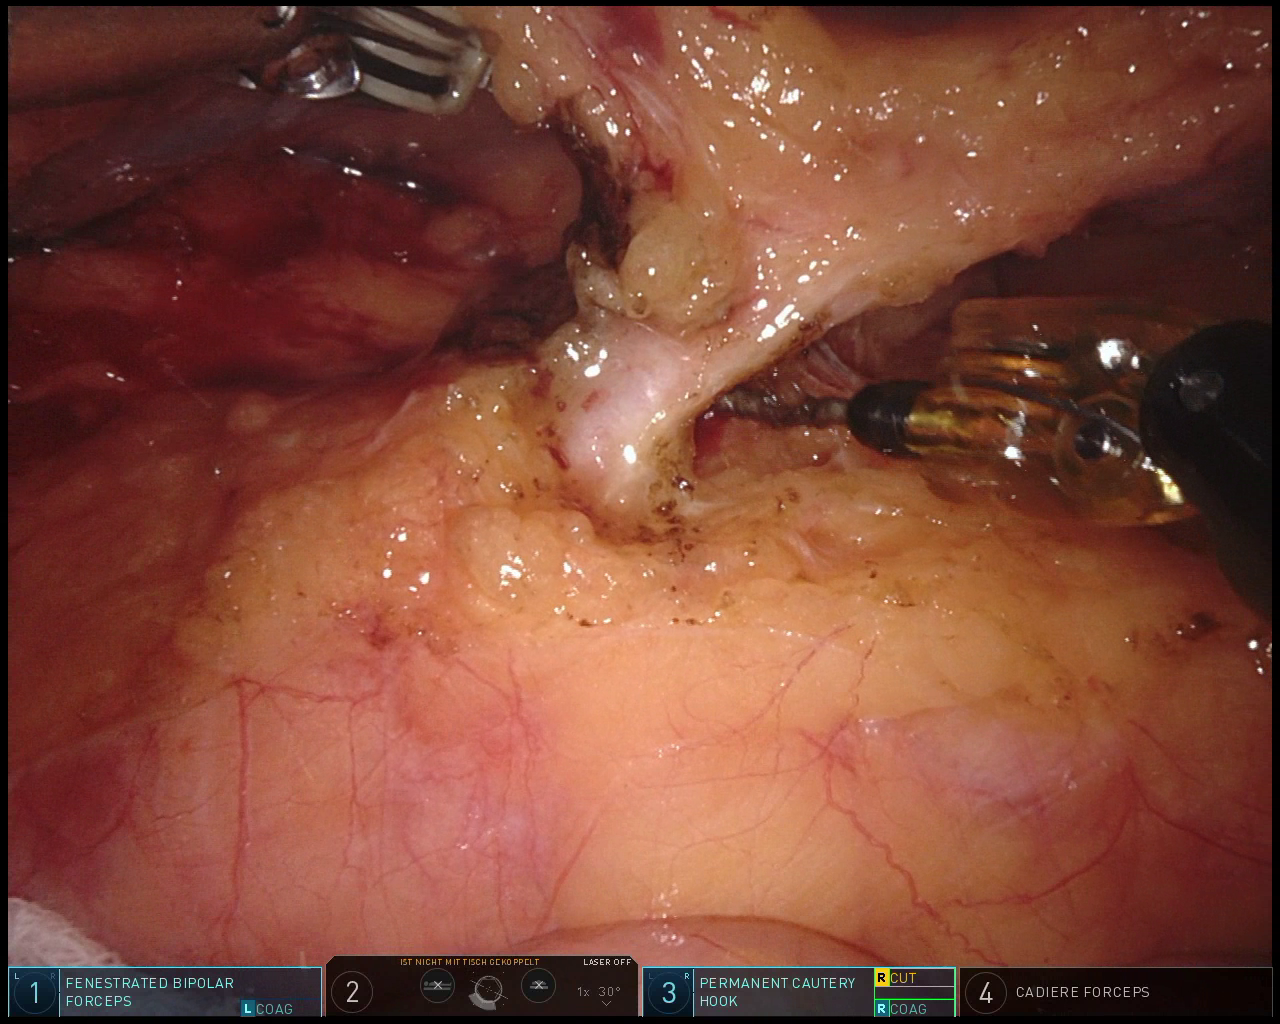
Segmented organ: inferior_mesenteric_artery
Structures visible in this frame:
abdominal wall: no
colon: no
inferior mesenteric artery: yes
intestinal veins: yes
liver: no
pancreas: no
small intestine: yes
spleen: no
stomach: no
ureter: no
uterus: no
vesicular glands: no